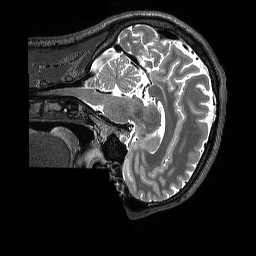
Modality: T2w
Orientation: sagittal
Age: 32
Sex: male
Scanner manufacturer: siemens
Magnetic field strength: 3 T
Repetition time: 3.2 s
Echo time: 0.564 s